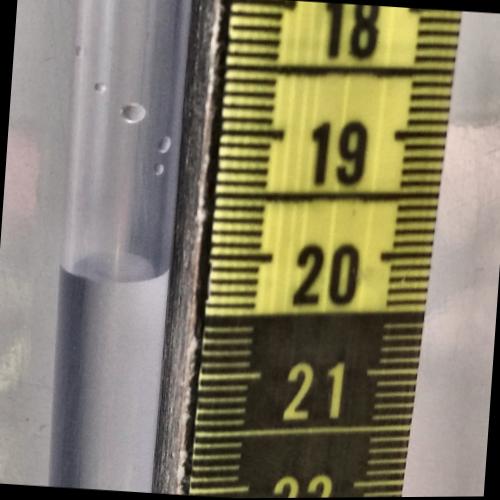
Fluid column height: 20.1 cm